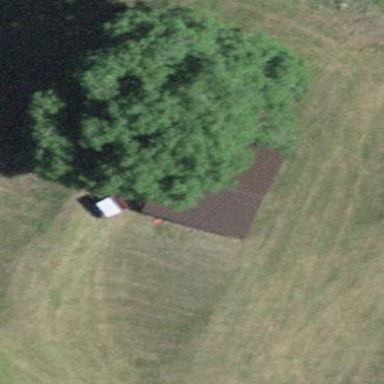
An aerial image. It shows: Barn.